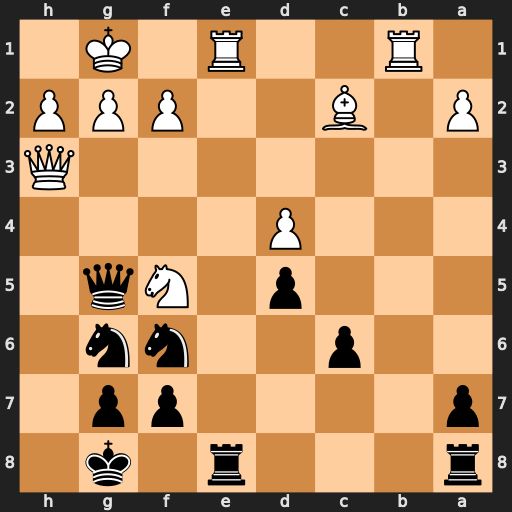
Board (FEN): r3r1k1/p4pp1/2p2nn1/3p1Nq1/3P4/7Q/P1B2PPP/1R2R1K1
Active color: b
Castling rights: -
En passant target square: -
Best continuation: Rxe1+ Rxe1 Qd2 Qe3 Qxc2